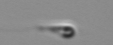
Label: flagellate_morphotype3